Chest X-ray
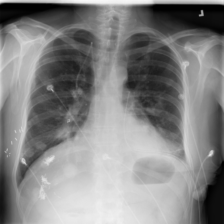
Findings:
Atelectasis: negative
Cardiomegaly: negative
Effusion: negative
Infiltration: negative
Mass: negative
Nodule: positive
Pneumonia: negative
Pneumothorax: positive
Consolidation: negative
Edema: negative
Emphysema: negative
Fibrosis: negative
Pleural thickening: negative
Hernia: negative